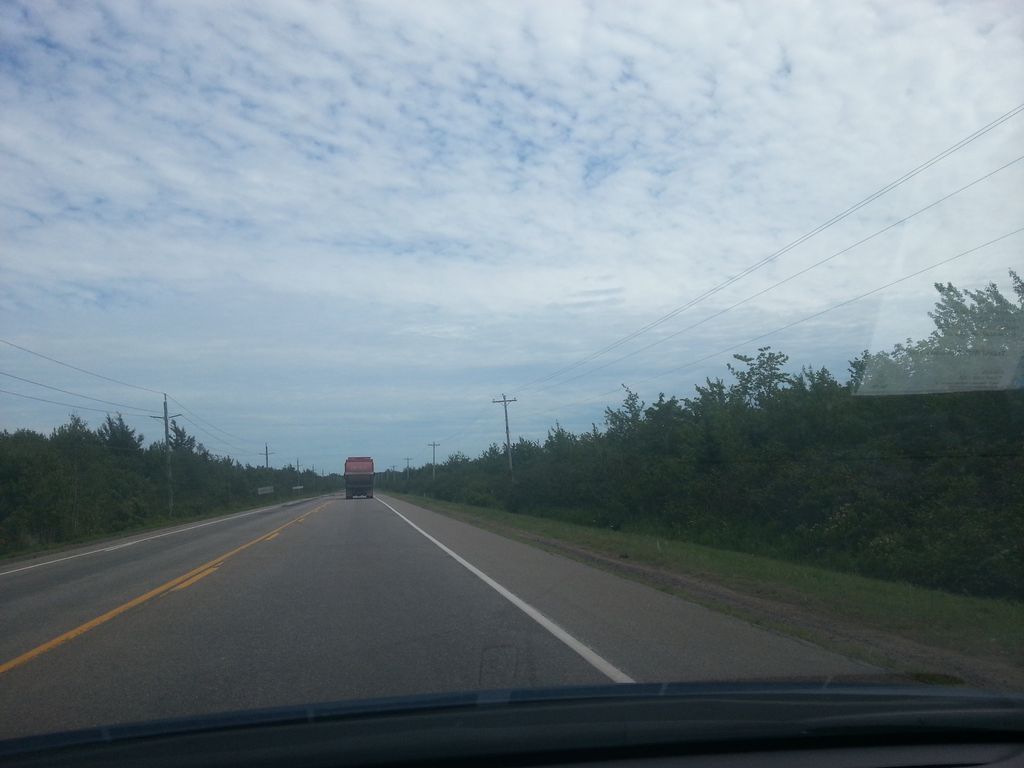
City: charlottetown